CT reconstruction: convct
Segmentation target: spine
Patient: M, age 68
ISS stage: Stage 3
Metal implant: no
Notes: Extra L6 vertebra
Axial slice:
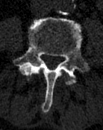
Sagittal slice:
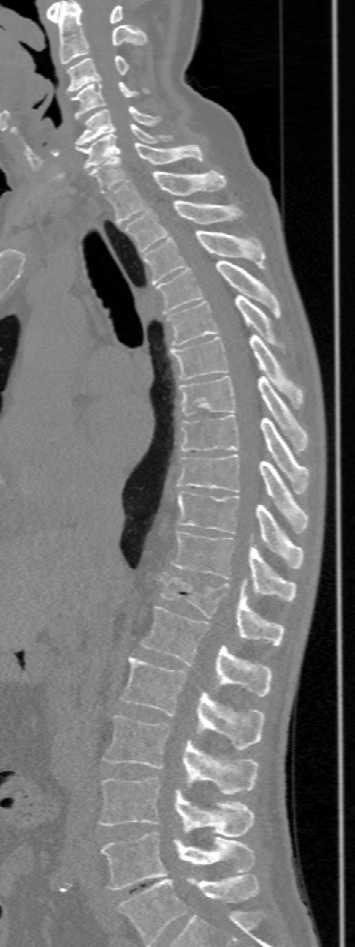